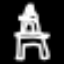
Label: The Eiffel Tower